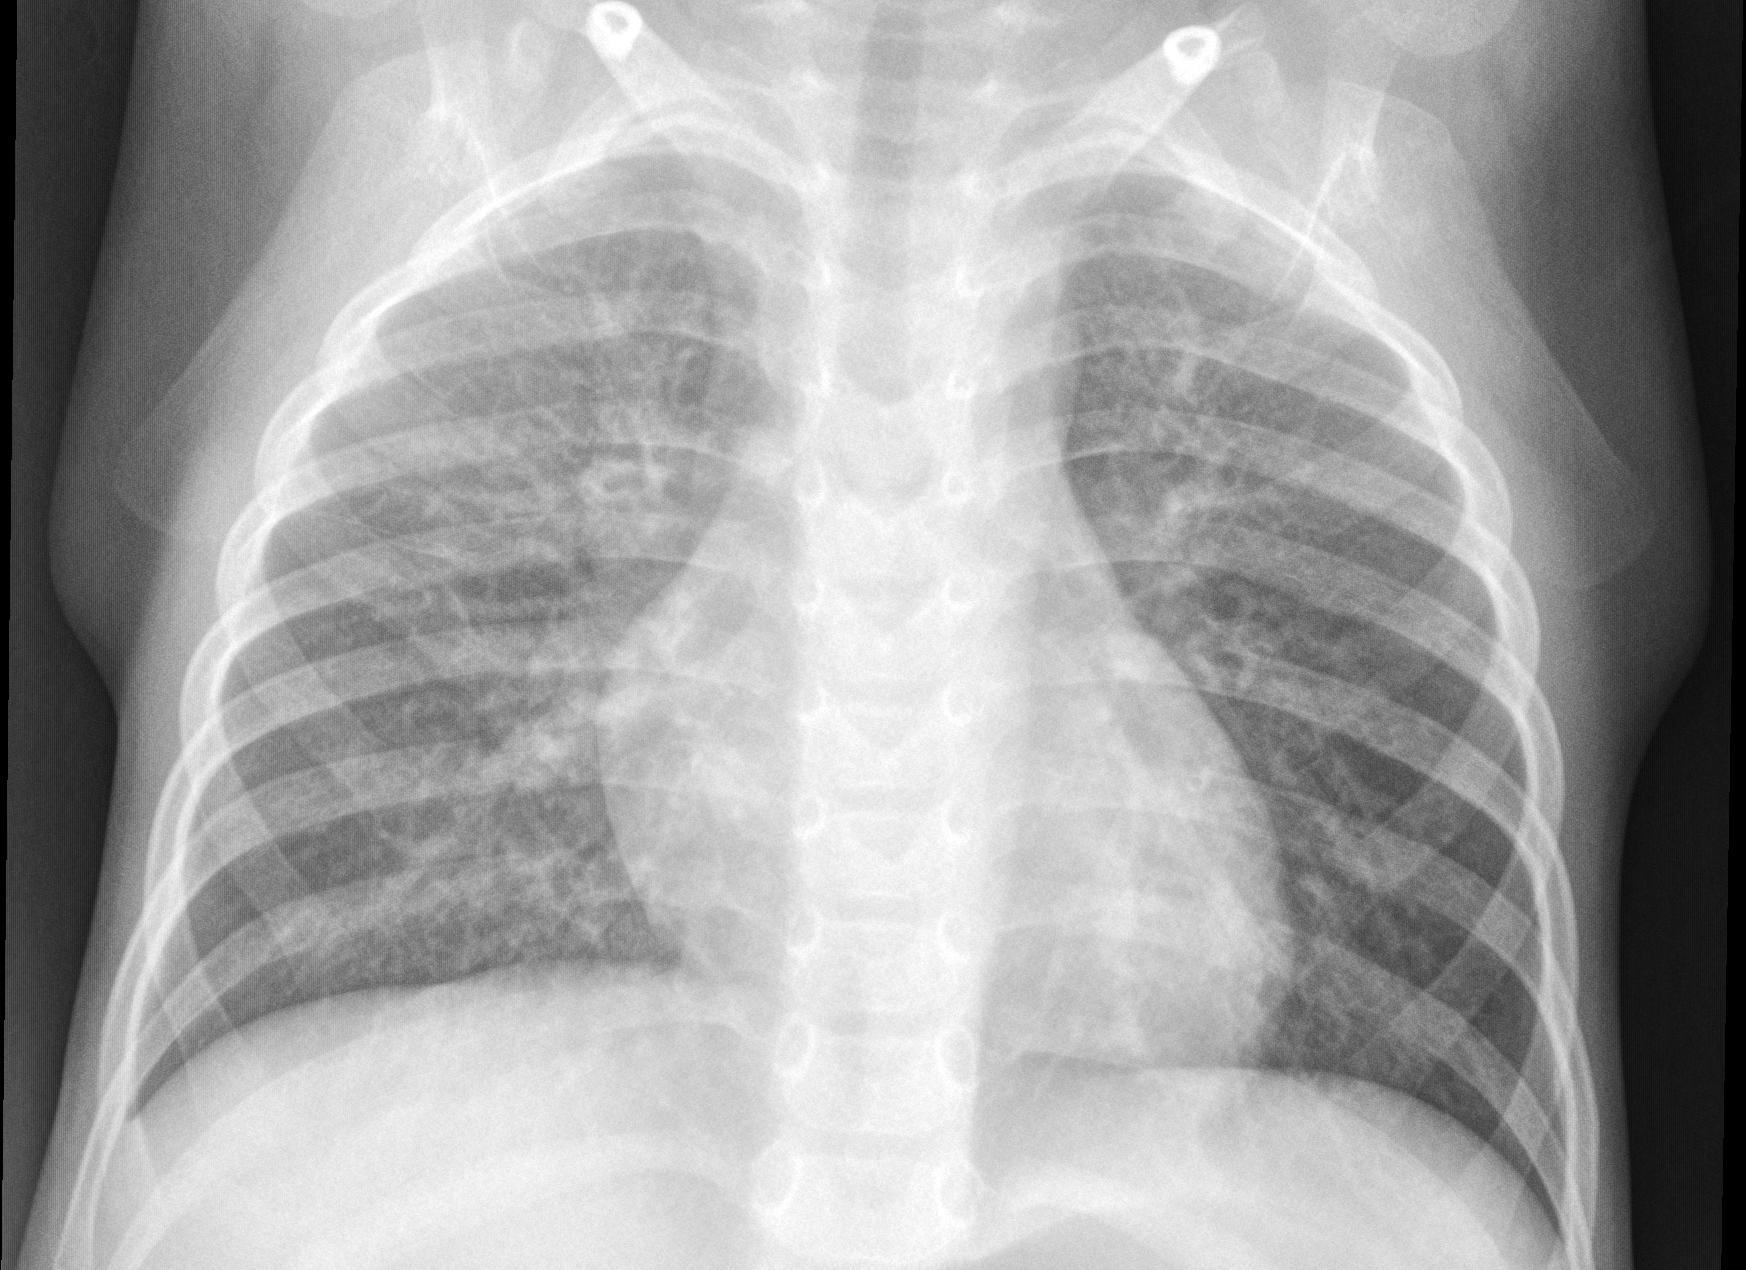
Diagnosis: PNEUMONIA